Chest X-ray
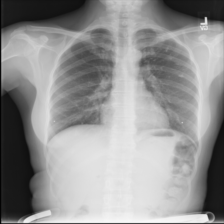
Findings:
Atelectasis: negative
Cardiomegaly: negative
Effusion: negative
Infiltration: negative
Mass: negative
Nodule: positive
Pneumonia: negative
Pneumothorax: negative
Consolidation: positive
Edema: negative
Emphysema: negative
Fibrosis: negative
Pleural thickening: negative
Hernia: negative